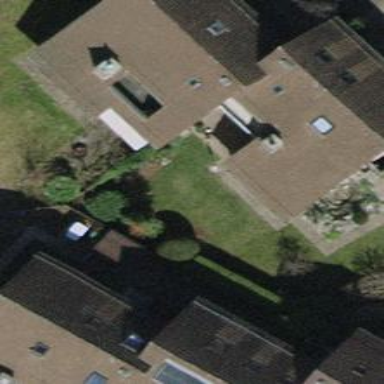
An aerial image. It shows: Building with tiled roof.